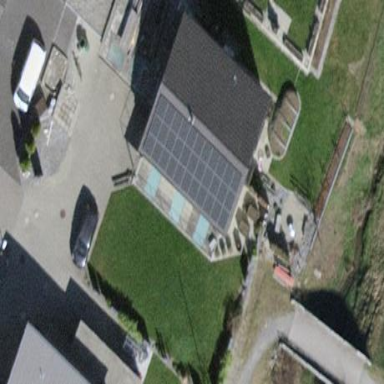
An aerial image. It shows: Solar photovoltaic panel generator producing electricity as small installation.